Interaction volume radius: 5 \u00c5
Interaction volume height: 25 \u00c5
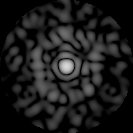
Disorder parameter: 0.8521